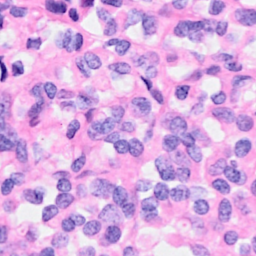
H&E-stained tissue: Breast